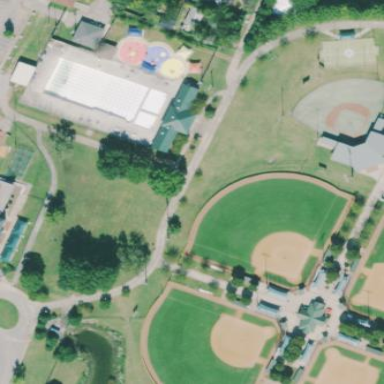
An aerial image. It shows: Baseball pitch for leisure land.